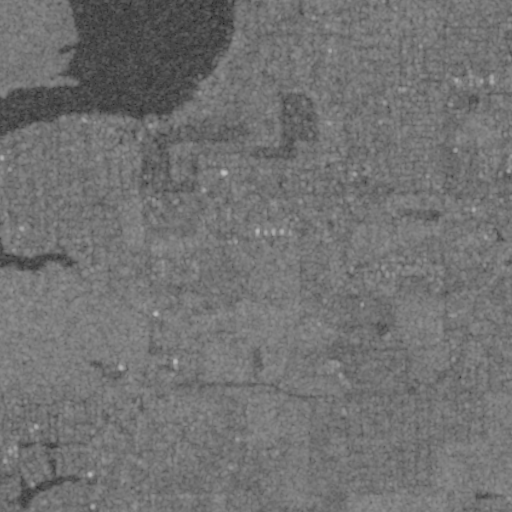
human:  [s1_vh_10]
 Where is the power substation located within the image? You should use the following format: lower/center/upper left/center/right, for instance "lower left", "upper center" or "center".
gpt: The power substation is located in the lower left of the image.
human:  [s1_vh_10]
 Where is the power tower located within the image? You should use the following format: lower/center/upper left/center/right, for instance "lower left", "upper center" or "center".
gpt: The power tower is located in the lower of the image.
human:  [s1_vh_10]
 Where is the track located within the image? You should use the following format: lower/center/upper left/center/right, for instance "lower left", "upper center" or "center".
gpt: The track is located in the upper right of the image.
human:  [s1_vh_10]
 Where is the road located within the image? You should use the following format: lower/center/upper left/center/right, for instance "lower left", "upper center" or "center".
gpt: There is no road in the image.

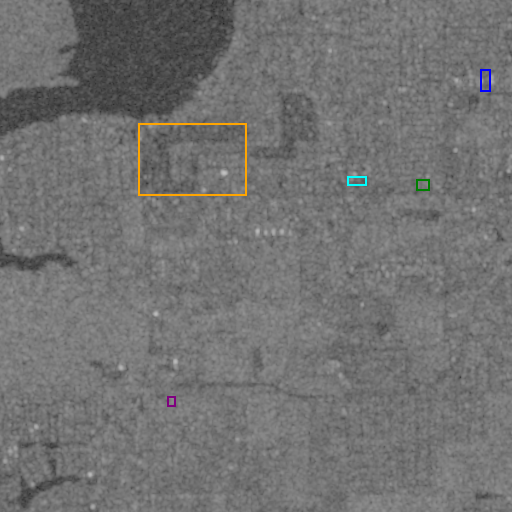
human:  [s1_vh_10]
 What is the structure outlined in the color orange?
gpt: The structure outlined in orange is a park.
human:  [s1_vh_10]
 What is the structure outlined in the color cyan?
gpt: The structure outlined in cyan is a parking lot.
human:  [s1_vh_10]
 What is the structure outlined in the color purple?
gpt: The structure outlined in purple is a power substation.
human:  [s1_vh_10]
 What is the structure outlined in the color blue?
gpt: The structure outlined in blue is a track.
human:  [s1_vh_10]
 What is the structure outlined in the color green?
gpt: The structure outlined in green is a building.
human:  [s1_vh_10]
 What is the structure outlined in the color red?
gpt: There is no red outline.